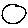
Label: circle